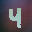
Label: 4